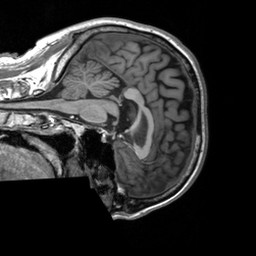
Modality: T1w
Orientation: sagittal
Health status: ill
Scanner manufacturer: siemens
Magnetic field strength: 3 T
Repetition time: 1.7 s
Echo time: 0.00253 s